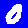
Digit: 0